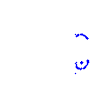
Particle: proton